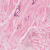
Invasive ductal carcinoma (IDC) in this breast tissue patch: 0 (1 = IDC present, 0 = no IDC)